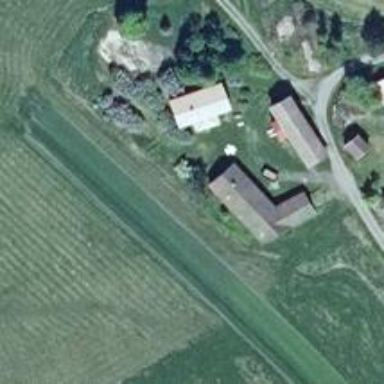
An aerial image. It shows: Farm.